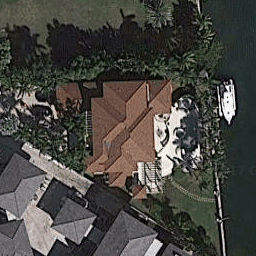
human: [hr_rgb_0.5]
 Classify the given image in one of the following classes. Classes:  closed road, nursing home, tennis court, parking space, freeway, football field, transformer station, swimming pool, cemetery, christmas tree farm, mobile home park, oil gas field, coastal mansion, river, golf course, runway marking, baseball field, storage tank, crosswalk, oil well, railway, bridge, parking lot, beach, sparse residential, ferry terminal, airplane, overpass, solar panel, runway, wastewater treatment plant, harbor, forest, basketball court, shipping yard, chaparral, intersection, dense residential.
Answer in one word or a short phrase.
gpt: coastal mansion